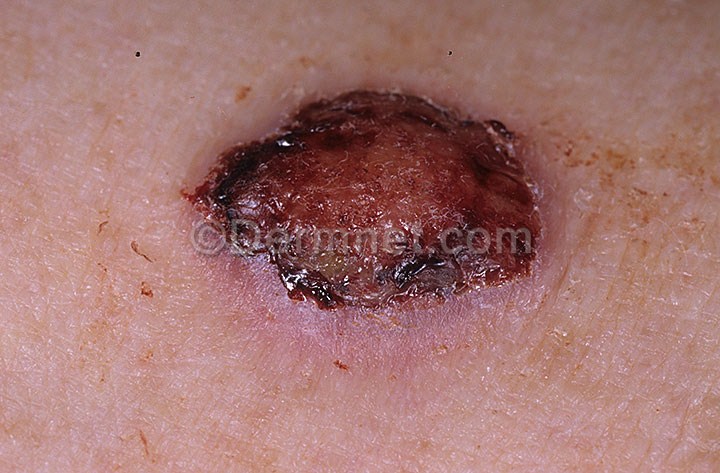
Disease: Seborrheic Keratoses and other Benign Tumors